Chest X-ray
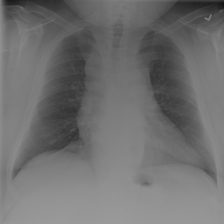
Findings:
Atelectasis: negative
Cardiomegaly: negative
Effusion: negative
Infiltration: negative
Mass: negative
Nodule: negative
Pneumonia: negative
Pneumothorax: negative
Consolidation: negative
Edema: negative
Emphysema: negative
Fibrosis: negative
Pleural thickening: negative
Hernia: negative